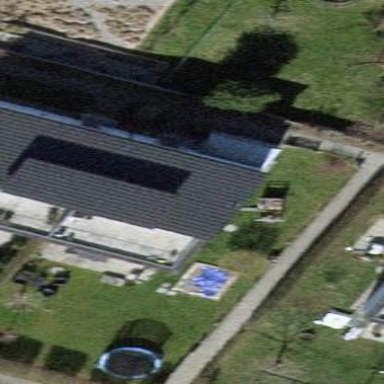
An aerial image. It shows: House with skillion roof oriented across.